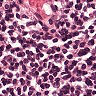
Metastatic tissue present: no